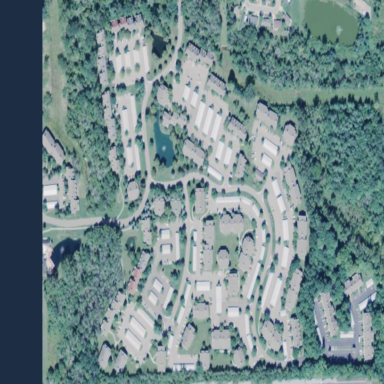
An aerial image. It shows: Residential area with apartments.